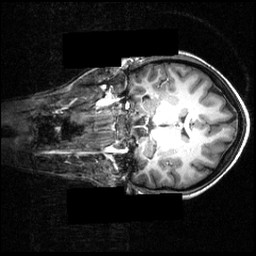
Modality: T1w
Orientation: coronal
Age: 21
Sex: female
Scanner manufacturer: siemens
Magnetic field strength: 3.951 T
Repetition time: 1.5 s
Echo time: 0.00335 s